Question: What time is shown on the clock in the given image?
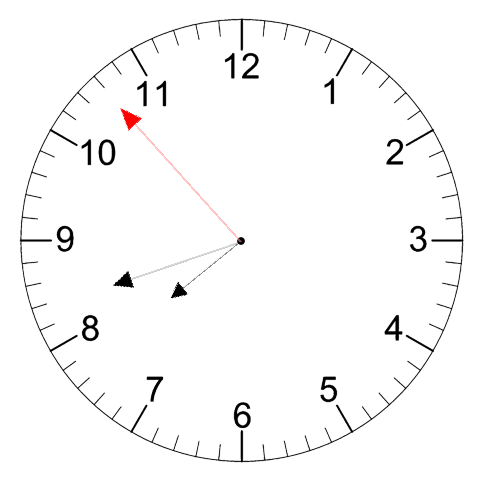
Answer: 07:41:53